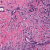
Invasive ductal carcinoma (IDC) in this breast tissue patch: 0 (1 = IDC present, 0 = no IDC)